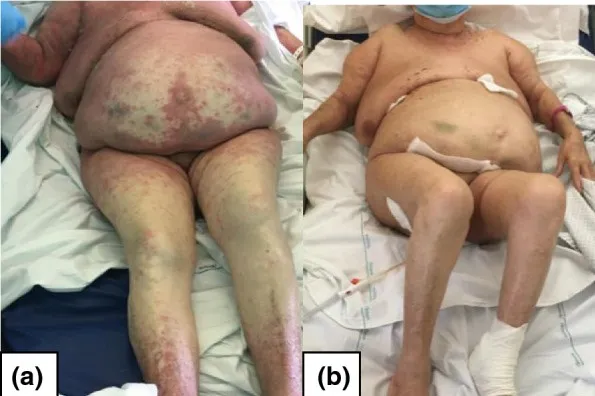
The violaceous rash extension with atypical targetoid elements (at day 3 from clinical onset) is depicted in a. b shows the complete resolution (after 6 weeks).
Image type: medical_photograph (skin_photograph)